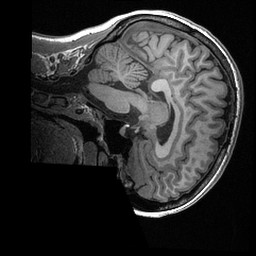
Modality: T1w
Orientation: sagittal
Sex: female
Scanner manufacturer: ge
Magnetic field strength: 3 T
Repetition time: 0.0064 s
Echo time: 0.00281 s